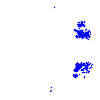
Particle: electron